Question: I'd like to make multiple popups which shows individually when each buttons click.
Here is what I've done so far

'''
<body>
<button id="popup_btn" class="popup_btn" type="button"> Hi </button>
<div id="popup" class="popup_wrap">
<div class="popup_content">
<p> Hi</p>
<button id="popup_close" class="close"> close </button>
</div>
</div>
<button id="popup_btn" class="popup_btn" type="button"> History </button>
<div id="popup" class="popup_wrap">
<div class="popup_content">
<p> Hi</p>
<button id="popup_close" class="close"> close </button>
</div>
</div>
<button id="popup_btn" class="popup_btn" type="button"> Skill </button>
<div id="popup" class="popup_wrap">
<div class="popup_content">
<p> Hi</p>
<button id="popup_close" class="close"> close </button>
</div>
</div>
</body>
'''
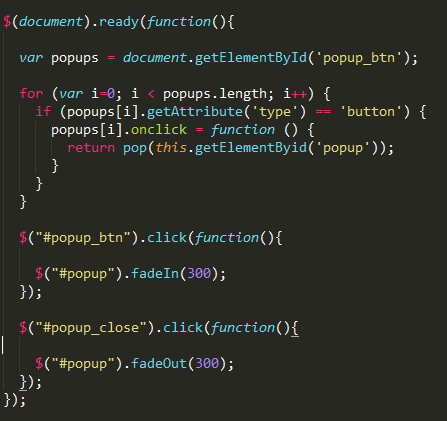
Answer: 1. You do not need to loop when using jQuery to assign event handlers to a button. Give it a class and have the button figure out where it is
2. give the buttons a data attribute to tell it what to open
'''
$(function() {
$(".popup_btn").on("click",function() {
$("#"+$(this).data("div")).toggle();
});
$(".popup_close").on("click",function() {
$(this).closest("div.popup_wrap").hide();
});
});
'''
'''
.popup_wrap {
display: none
}
'''
'''
<script src="https://ajax.googleapis.com/ajax/libs/jquery/1.9.1/jquery.min.js"></script>
<body>
<button data-div="popup1" id="popup_btn1" class="popup_btn" type="button">Hi</button>
<div id="popup1" class="popup_wrap">
<div class="popup_content">
<p>Hi</p>
<button class="popup_close" class="close">close</button>
</div>
</div>
<button data-div="popup2" id="popup_btn2" class="popup_btn" type="button">History</button>
<div id="popup2" class="popup_wrap">
<div class="popup_content">
<p>Hi</p>
<button class="popup_close" class="close">close</button>
</div>
</div>
<button data-div="popup3" id="popup_btn3" class="popup_btn" type="button">Skill</button>
<div id="popup3" class="popup_wrap">
<div class="popup_content">
<p>Hi</p>
<button class="popup_close" class="close">close</button>
</div>
</div>
</body>
'''